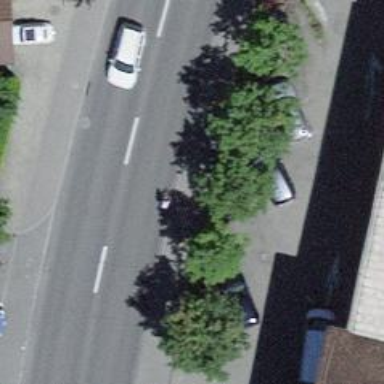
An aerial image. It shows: Car sharing facility.